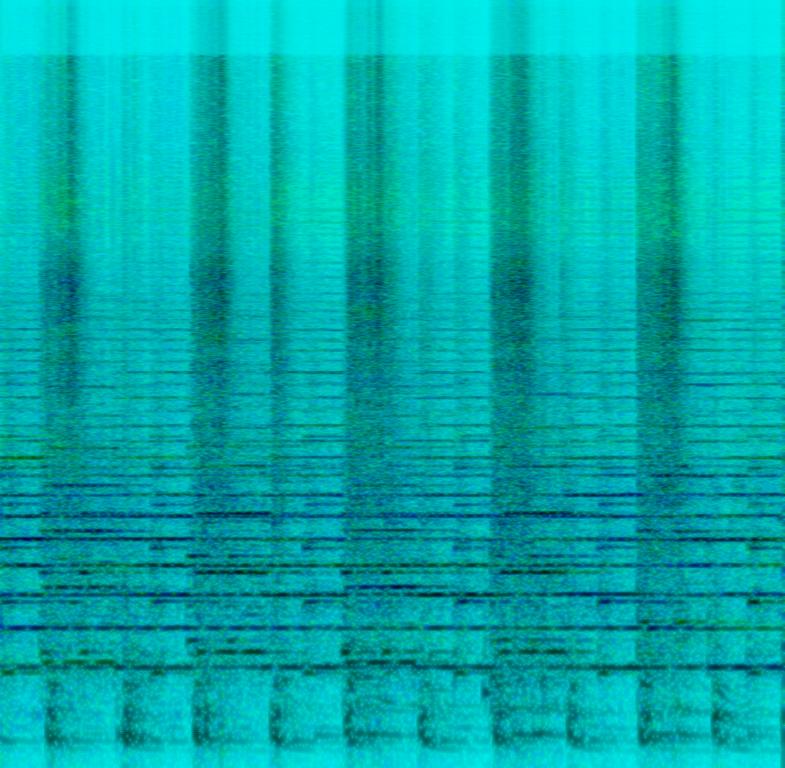
The low quality recording features a traditional song that consists of wooden percussive elements and addictive strings melody playing together. It sounds haunting, suspenseful and intense.